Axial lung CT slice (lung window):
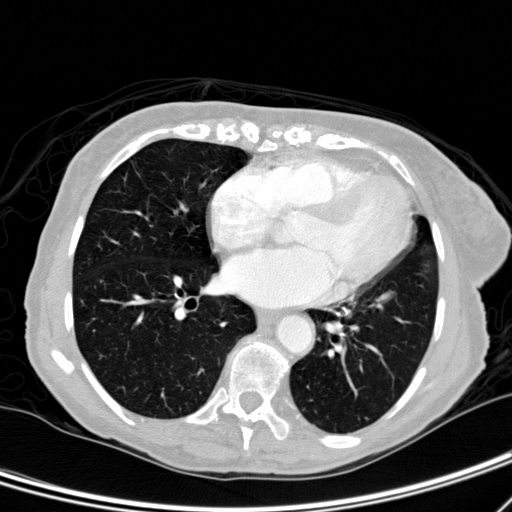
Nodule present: no